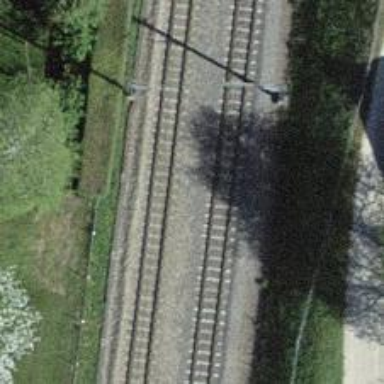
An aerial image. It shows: Narrow-gauge railway with 1 track. The tracks are electrified with contact line.